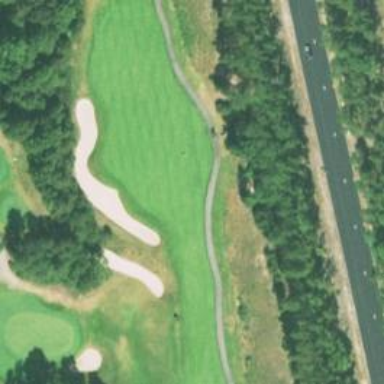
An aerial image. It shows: View of golf hole.